Question: My assignment question is :
"In Lecture 9 Slide No.21 There are Affine Transform based equations. Take an input gray-scale image and apply these transformations one by one. The interpolation used must be bi-cubic."
Now the equations are:

I am not understanding what exactly is meant by this question? I mean should i just apply transformation on an image or what? I am confused
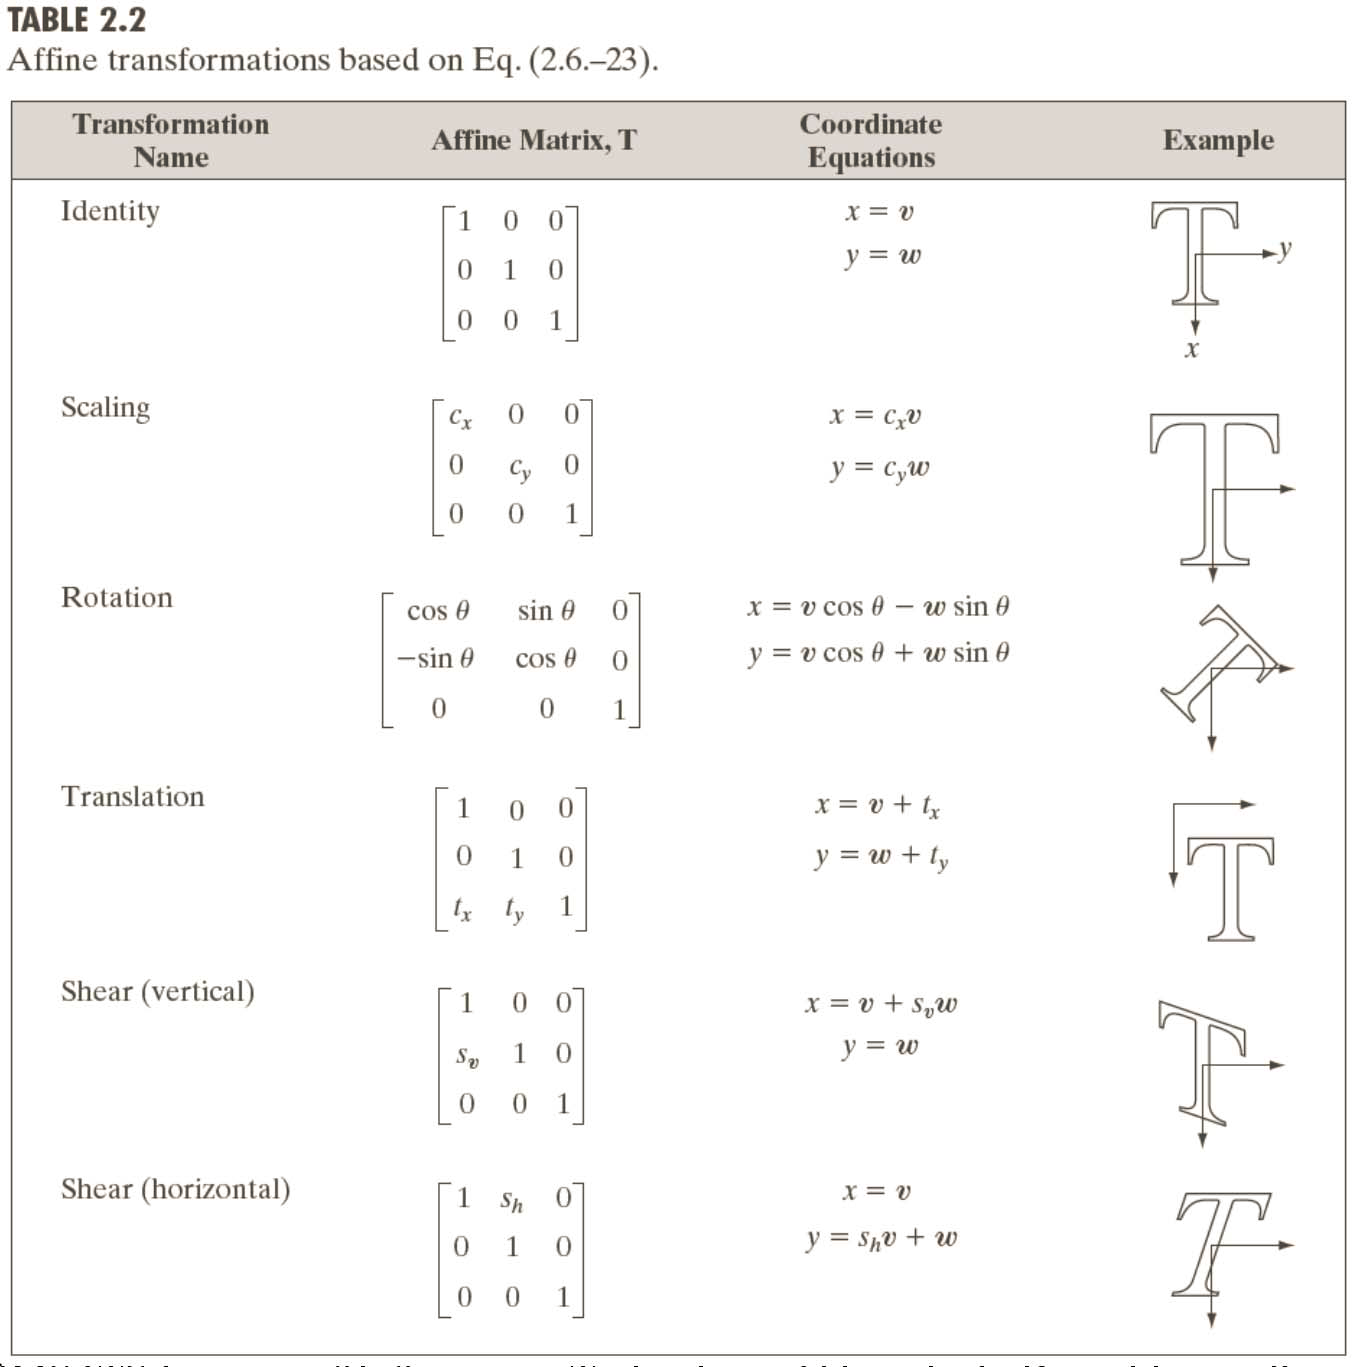
Answer: I'm sure your TA could answer here...
Anyway, you have to apply the transformations to a set of coordinates (probably two coordinates per pixel if you want to transform images). Since you will get real values instead of integers (as the pixel grid requires), you have to apply bicubic interpolation to obtain the final values on the destination pixel grid.